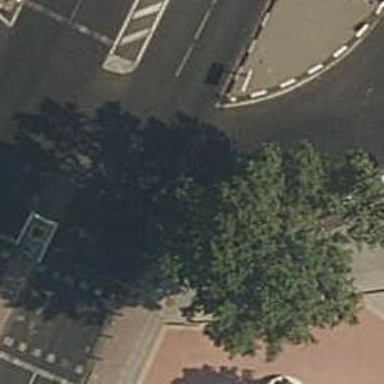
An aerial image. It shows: Road with traffic signals.